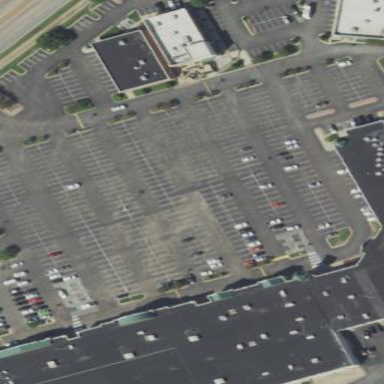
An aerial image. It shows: Retail area.